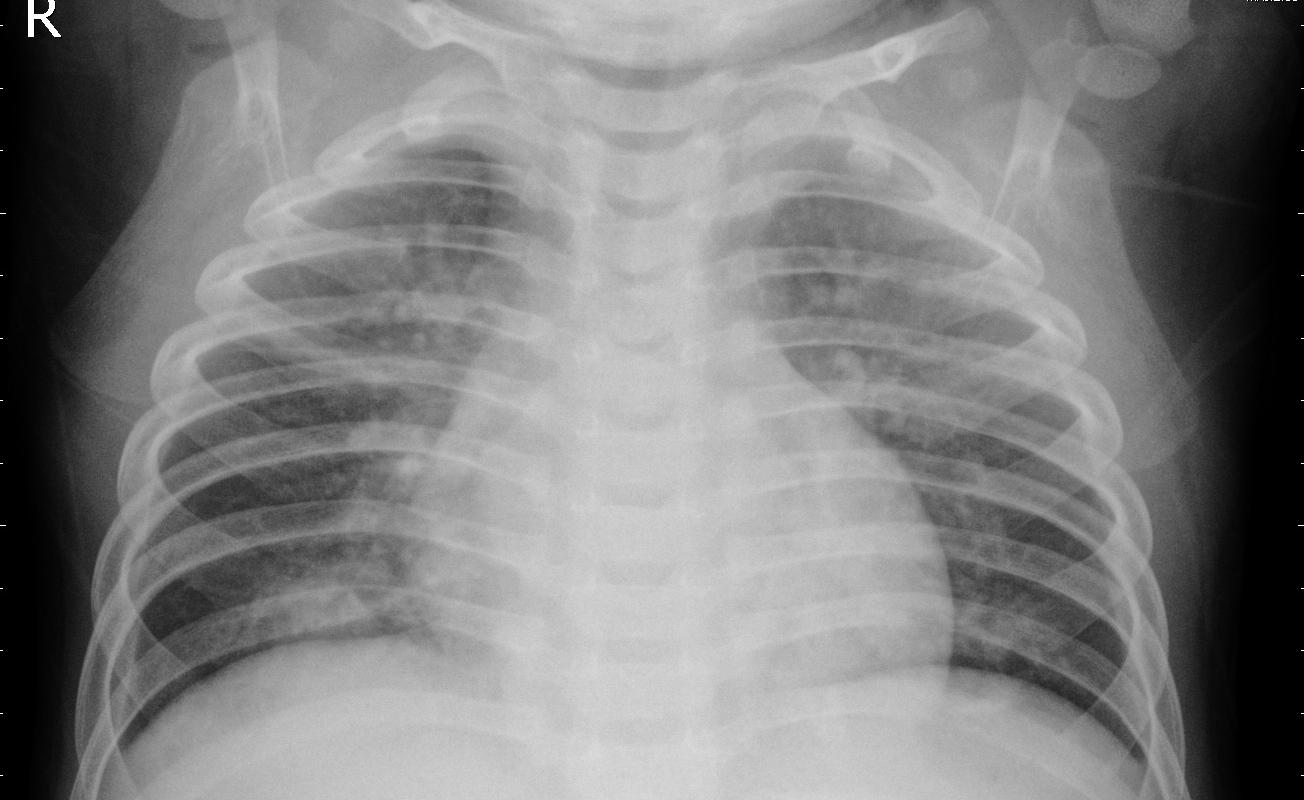
Diagnosis: PNEUMONIA